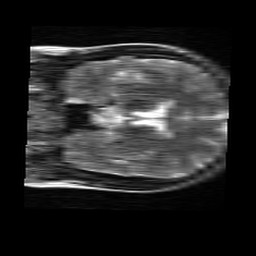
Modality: T2w
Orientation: coronal
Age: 22
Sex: female
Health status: healthy
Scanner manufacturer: siemens
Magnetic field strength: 3 T
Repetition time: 4.01 s
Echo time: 0.116 s